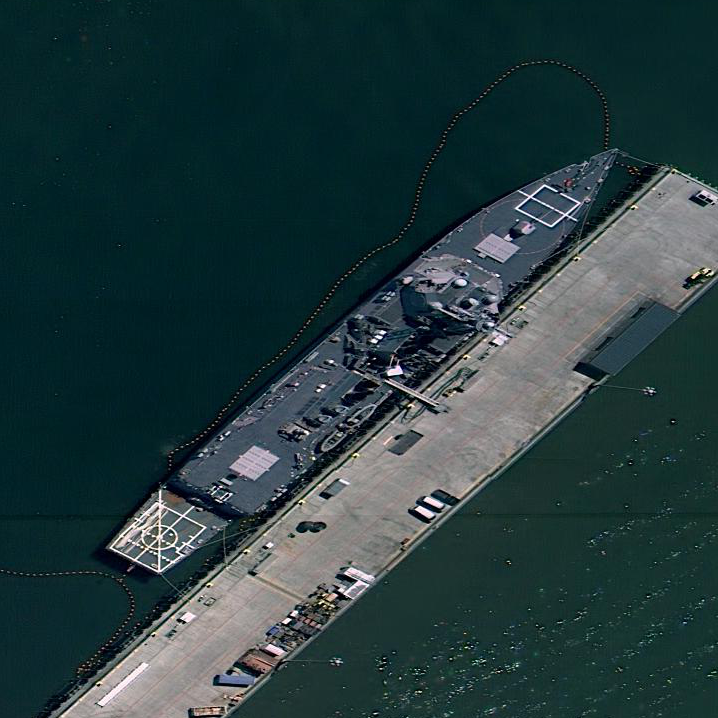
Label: destroyer